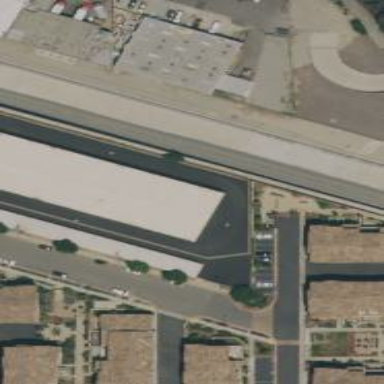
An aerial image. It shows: Warehouse building used for warehousing.